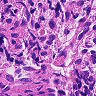
Metastatic tissue present: no